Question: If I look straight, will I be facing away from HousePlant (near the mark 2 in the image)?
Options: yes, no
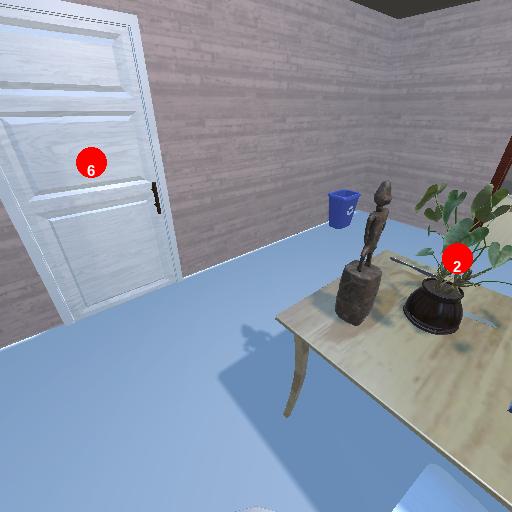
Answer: yes